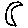
Label: moon